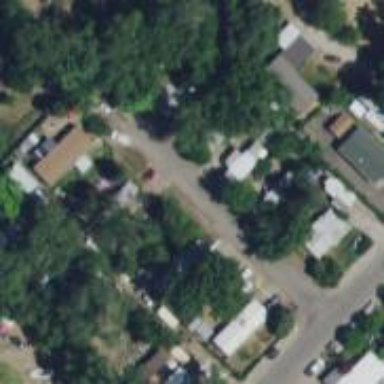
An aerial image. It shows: Residential area designated as trailer park.